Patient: sex M, age 62
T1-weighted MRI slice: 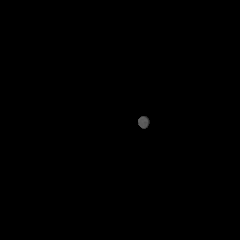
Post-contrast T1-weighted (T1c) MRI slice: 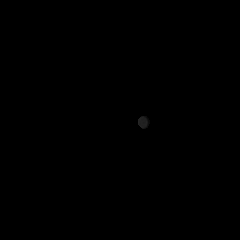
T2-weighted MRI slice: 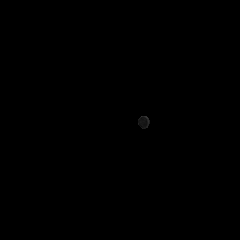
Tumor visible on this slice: no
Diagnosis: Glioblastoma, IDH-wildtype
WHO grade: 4